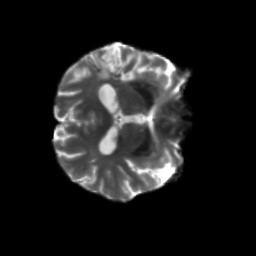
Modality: T2w
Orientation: axial
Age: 63
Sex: male
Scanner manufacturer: siemens
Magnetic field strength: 3 T
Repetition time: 5.25 s
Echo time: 0.08 s